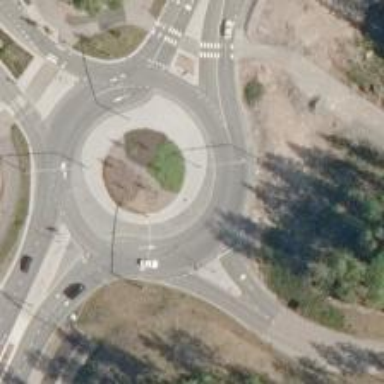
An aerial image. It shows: Secondary road with asphalt surface leading to roundabout. There is separate sidewalk along the road.